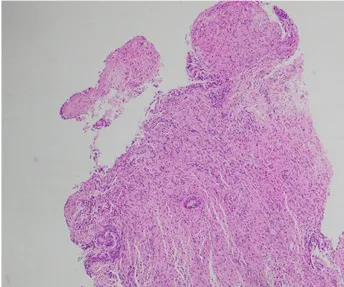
(B) Granular cell tumor.
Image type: pathology (h&e)